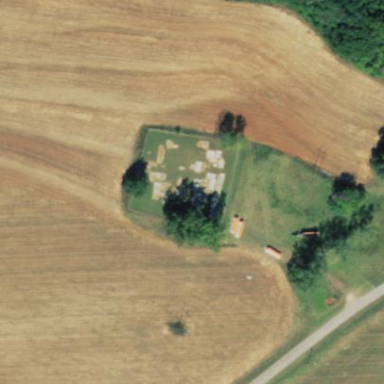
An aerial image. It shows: Grave yard.